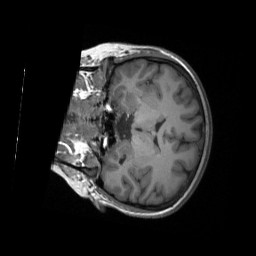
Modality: T1w
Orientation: coronal
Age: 19
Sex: female